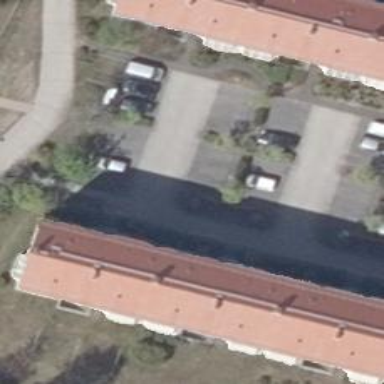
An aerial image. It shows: Parking aisle designated as service road.